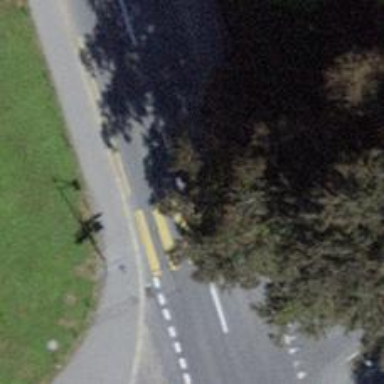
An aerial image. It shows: Uncontrolled zebra crossing with central island. The crossing is marked with zebra stripes.